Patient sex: M
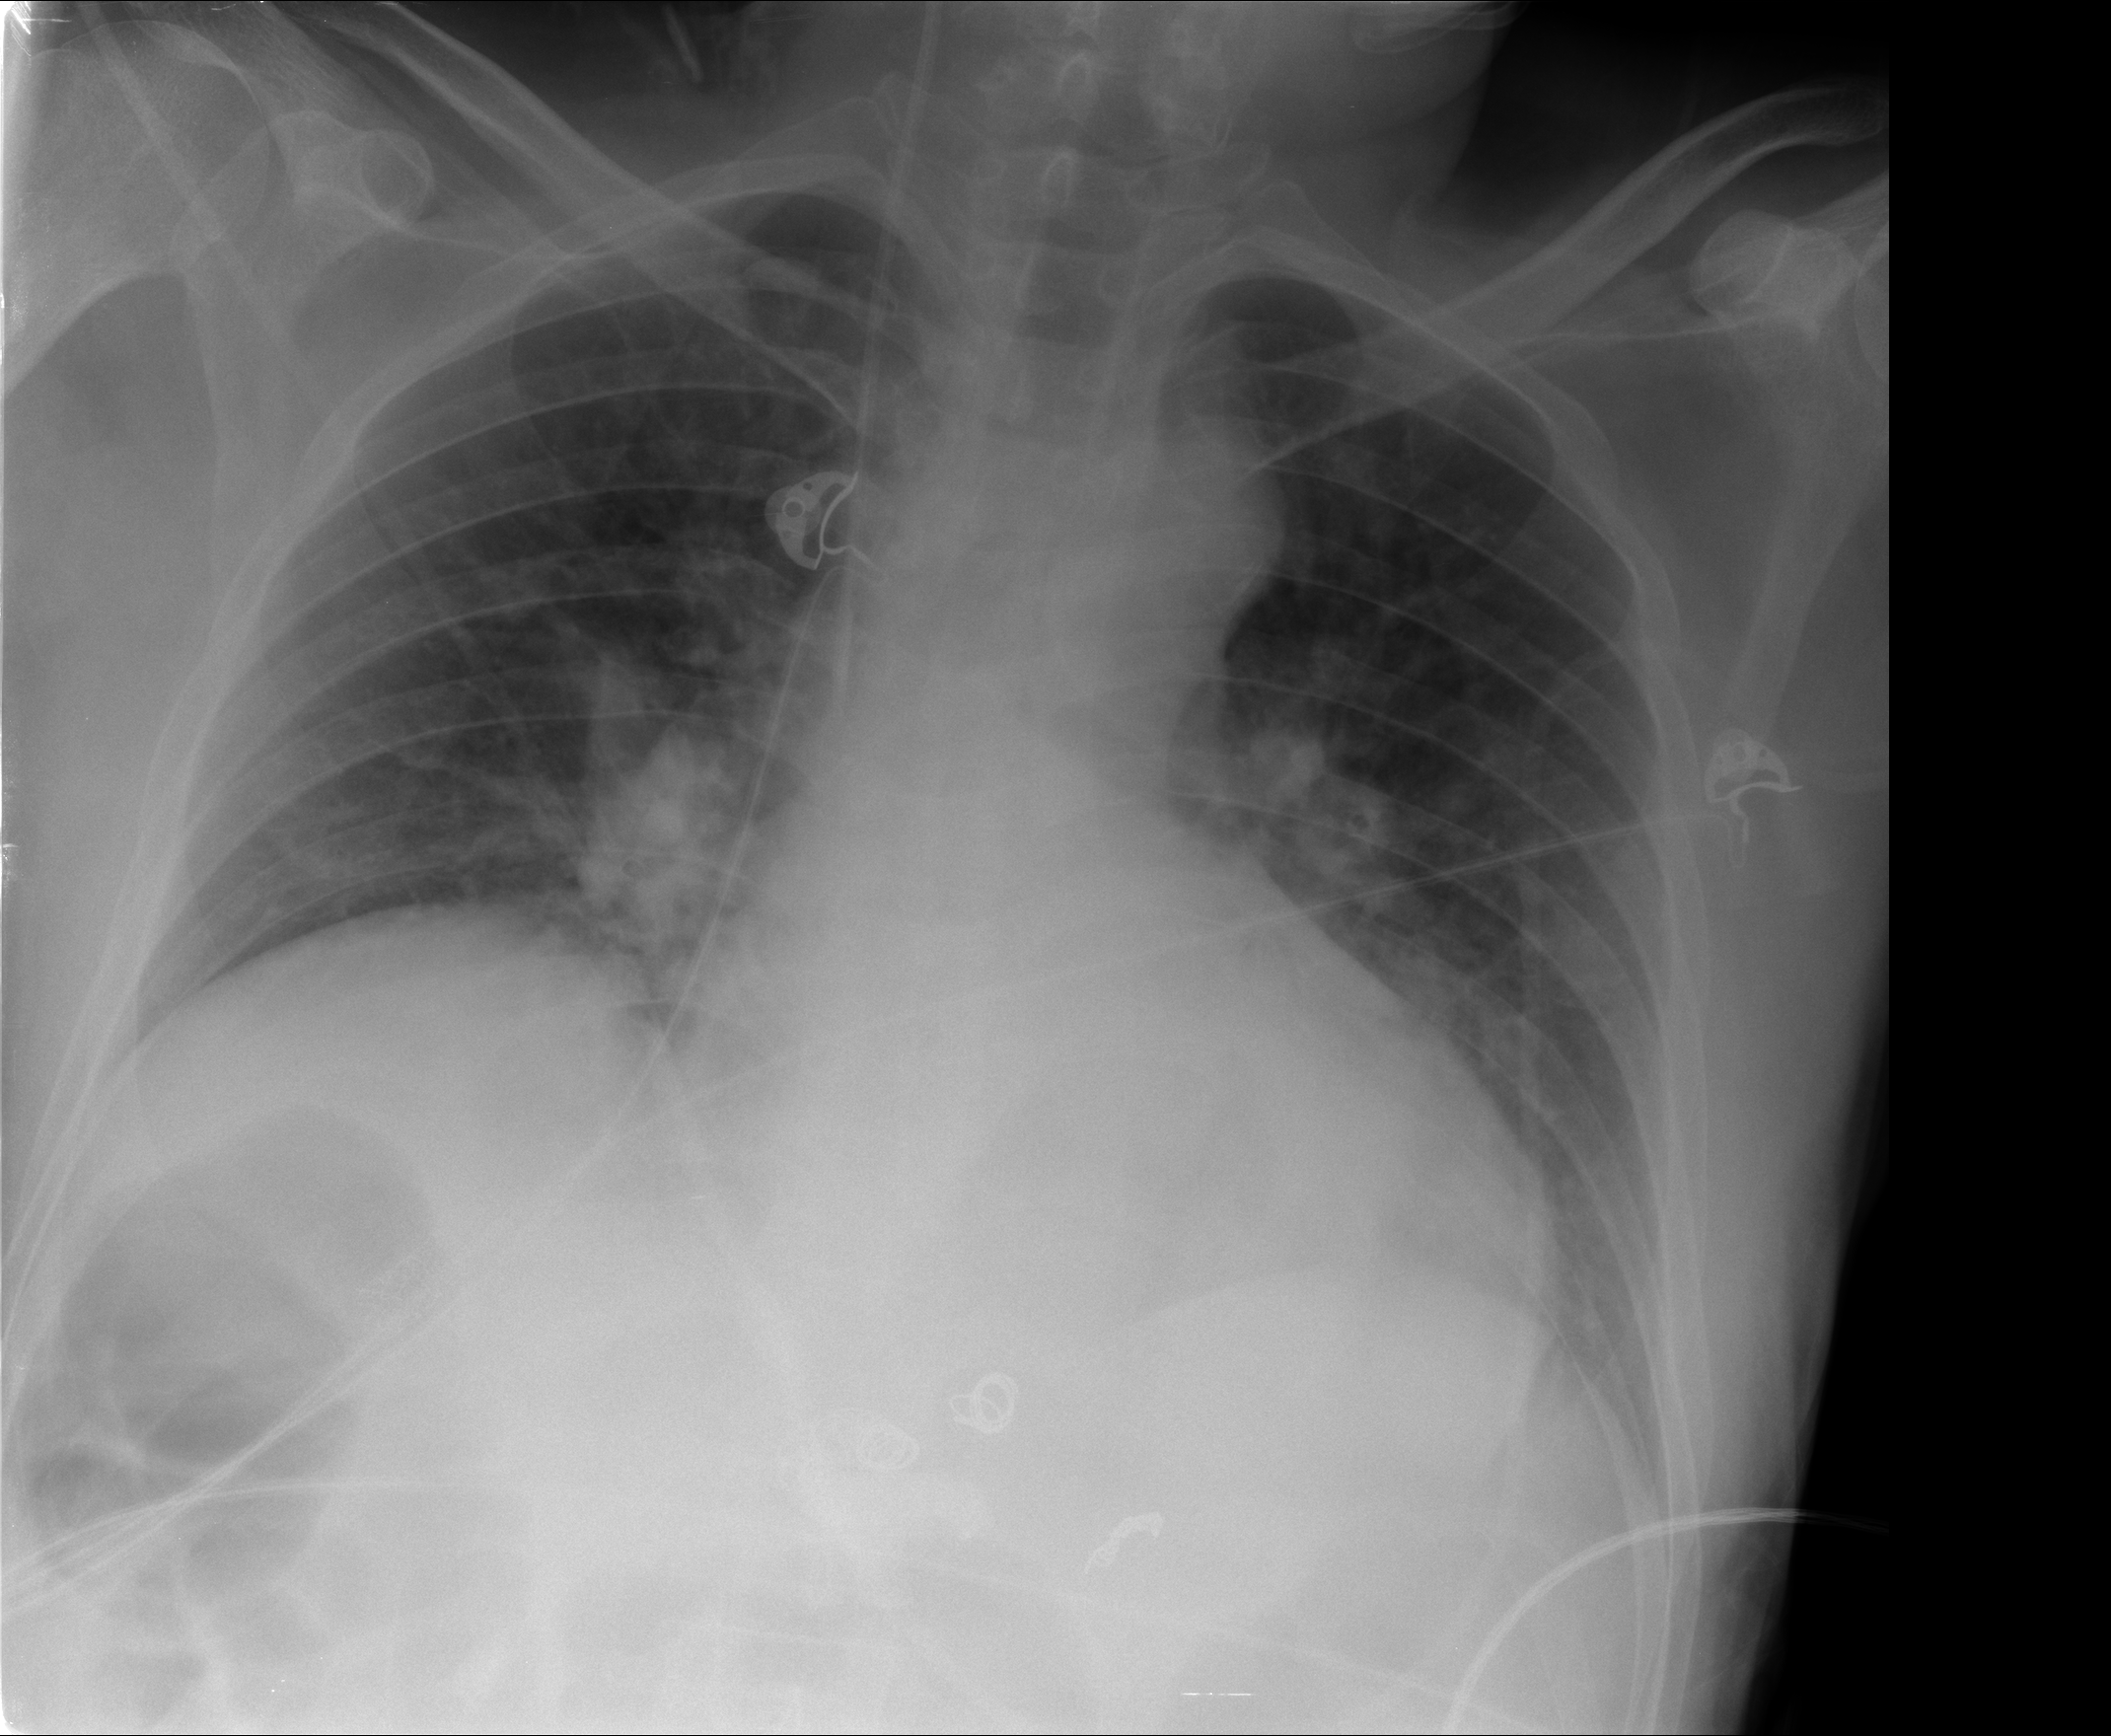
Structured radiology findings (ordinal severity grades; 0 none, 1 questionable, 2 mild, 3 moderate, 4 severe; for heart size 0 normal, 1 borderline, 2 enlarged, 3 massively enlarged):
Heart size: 2
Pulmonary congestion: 2
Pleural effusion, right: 0
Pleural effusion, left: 0
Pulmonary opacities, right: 0
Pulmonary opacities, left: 0
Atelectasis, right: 2
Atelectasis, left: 1